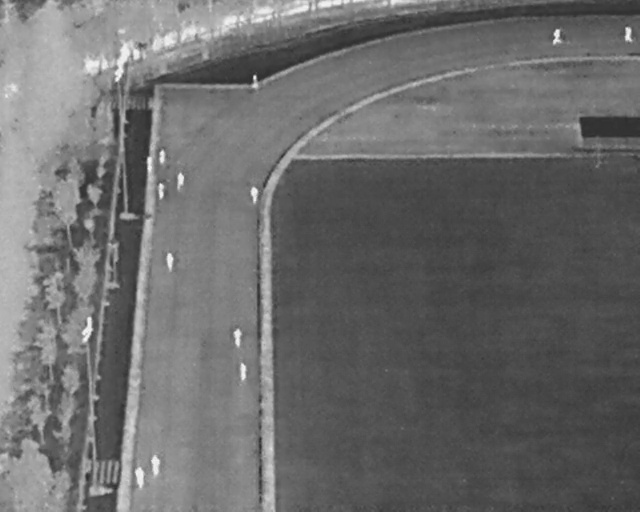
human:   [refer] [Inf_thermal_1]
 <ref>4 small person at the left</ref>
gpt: <box>[[23, 29, 26, 31, 2], [21, 31, 24, 33, 2], [23, 36, 26, 38, 2], [26, 34, 29, 36, 2]]</box>

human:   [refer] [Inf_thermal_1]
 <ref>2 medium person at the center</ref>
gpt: <box>[[38, 37, 41, 38, 2], [35, 64, 38, 66, 2]]</box>

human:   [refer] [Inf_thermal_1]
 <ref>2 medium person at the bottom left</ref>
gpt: <box>[[22, 90, 25, 91, 2], [20, 92, 23, 94, 2]]</box>

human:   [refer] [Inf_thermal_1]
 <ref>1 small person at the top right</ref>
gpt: <box>[[85, 6, 88, 7, 2]]</box>